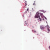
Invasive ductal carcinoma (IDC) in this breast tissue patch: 0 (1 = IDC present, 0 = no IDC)